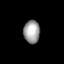
Tissue: prostate
Cell type: Myeloid cells
Senescence score: 0.2636
Nuclear area (px): 366
Mean DAPI intensity: 158.781